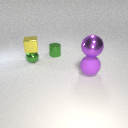
large purple rubber sphere in front of small green metal cylinder